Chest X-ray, PA view. Patient: 76 years old, sex F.
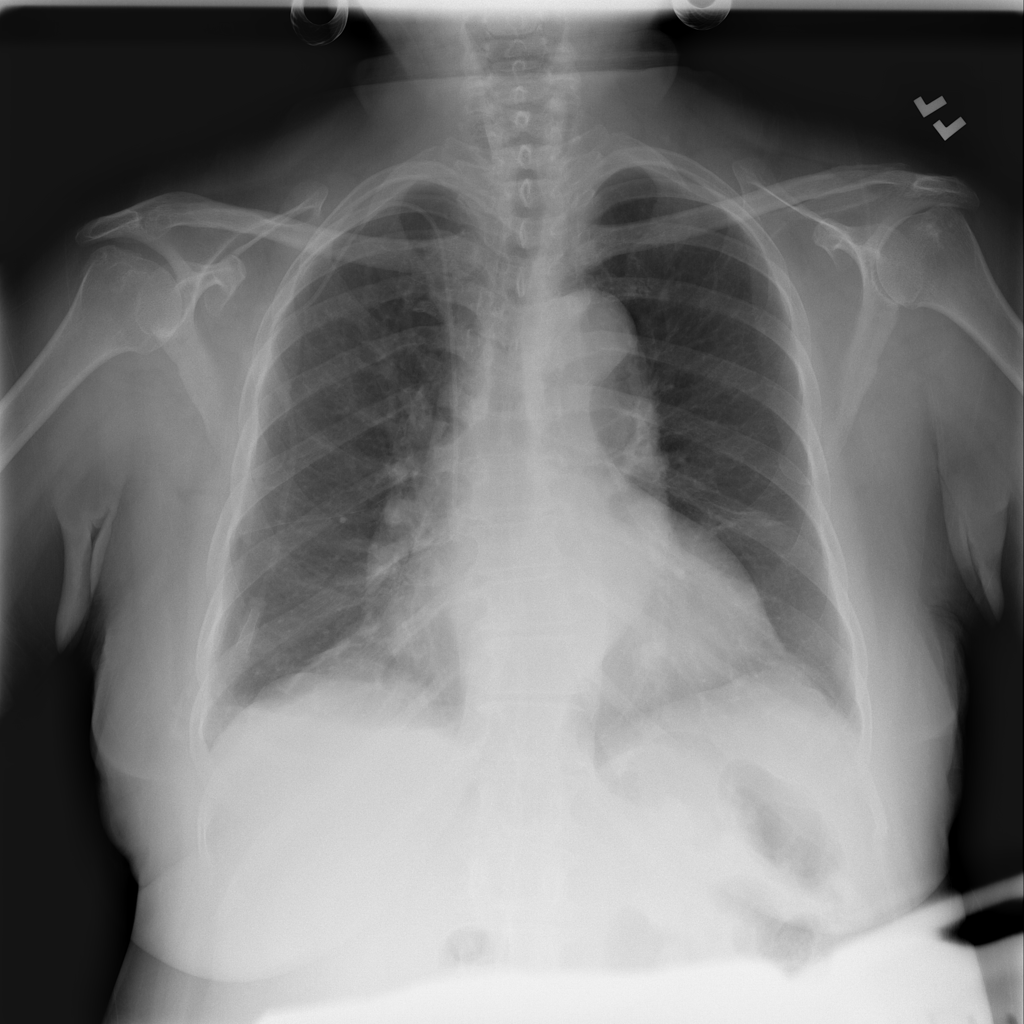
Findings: Atelectasis, Effusion, Infiltration